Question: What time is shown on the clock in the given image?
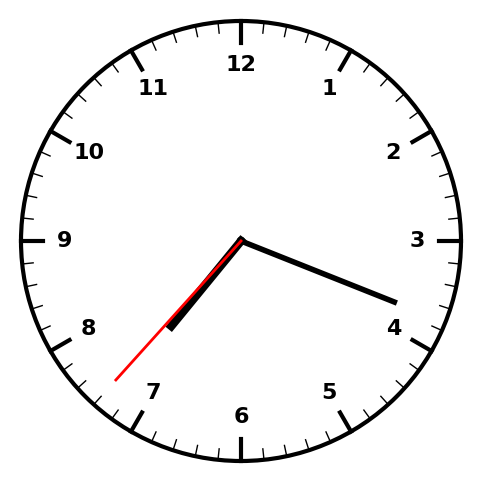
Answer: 07:18:37